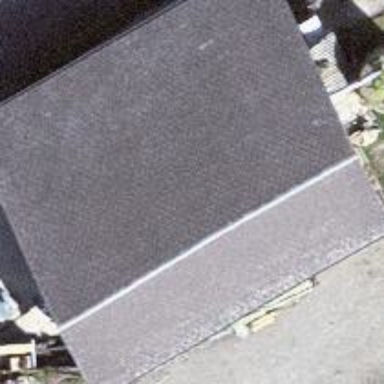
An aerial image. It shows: Cowshed building.